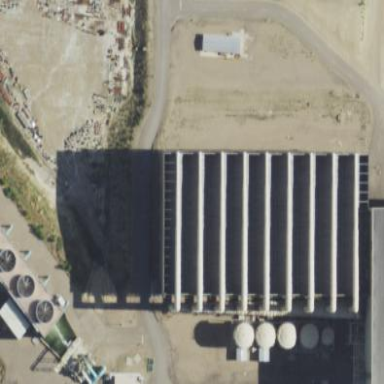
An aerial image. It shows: Industrial building.